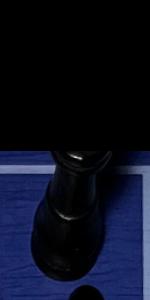
Label: King_Black